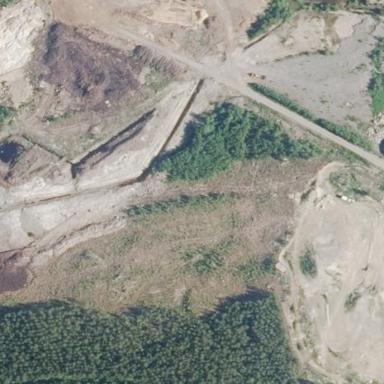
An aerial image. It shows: Quarry area.